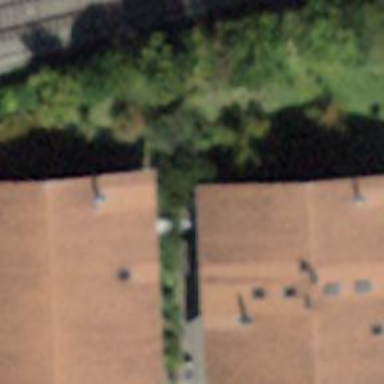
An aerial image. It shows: Residential building.